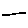
Label: line